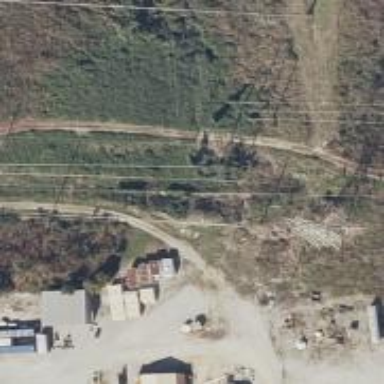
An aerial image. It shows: Power pole.